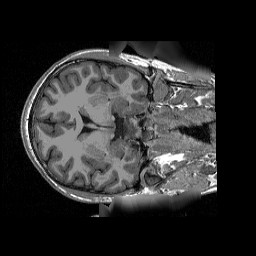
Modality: T1w
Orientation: axial